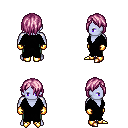
a pixel art fantasy rpg character, male body template, dark elf, purple skin, black robe, teal pants, pink bangs hairstyle, gold gloves, gold boots, four views (front, back, left, right), 2x2 character sprite sheet, small pixel art, hard edges, no anti-aliasing